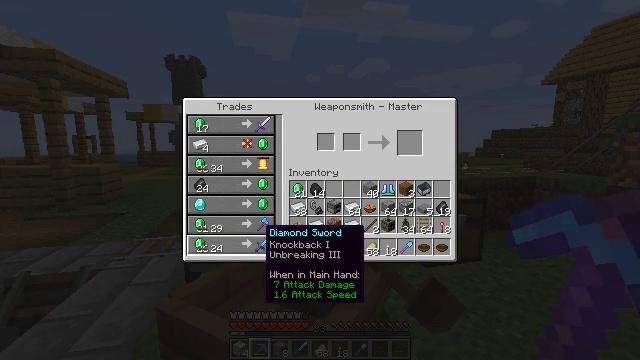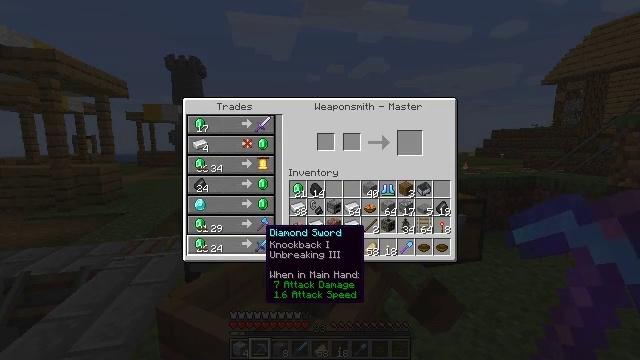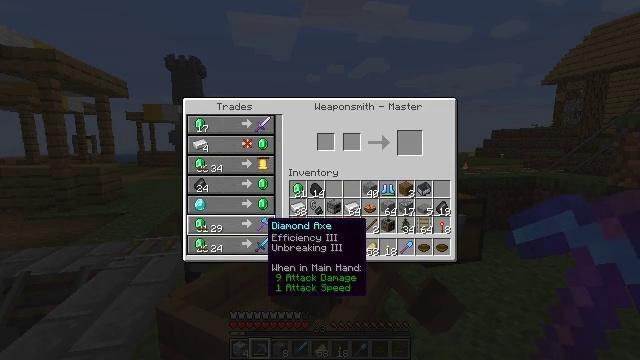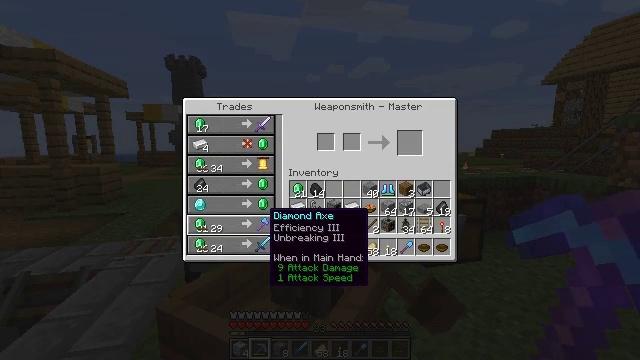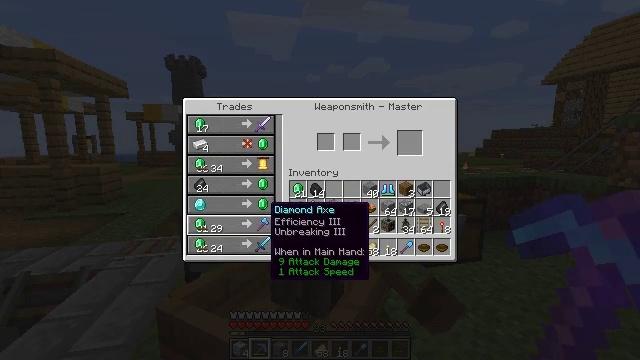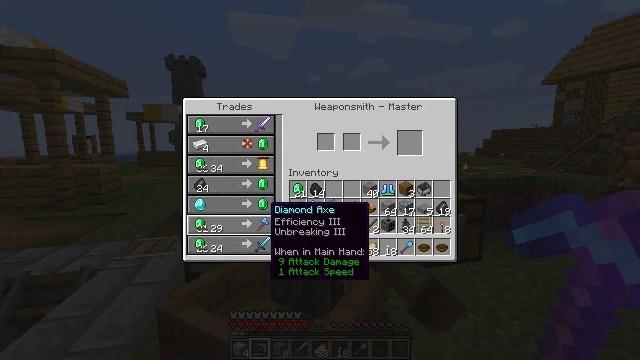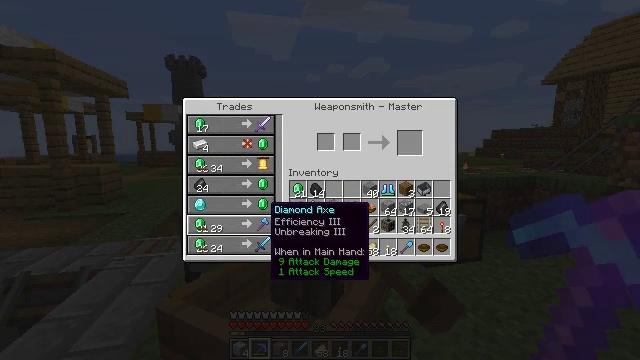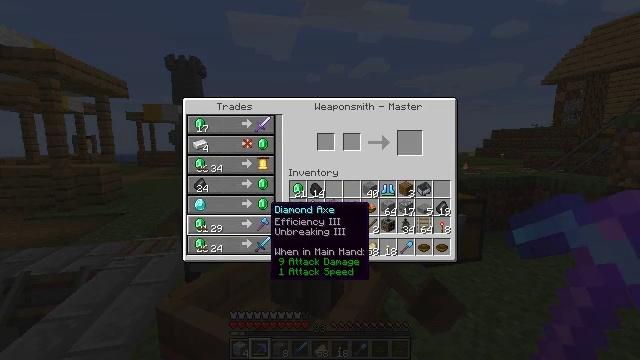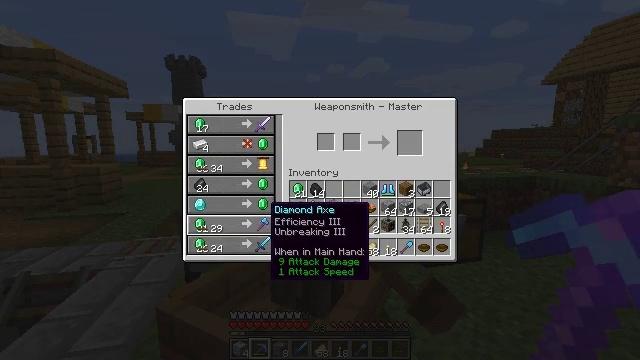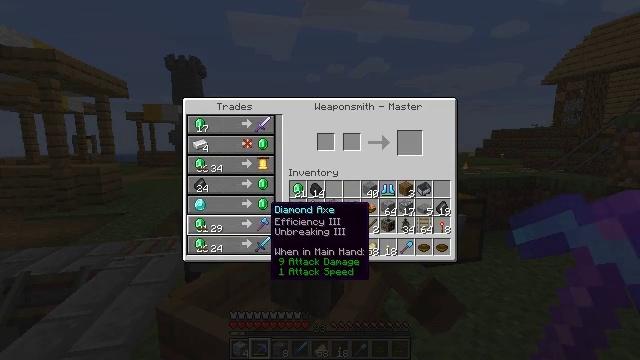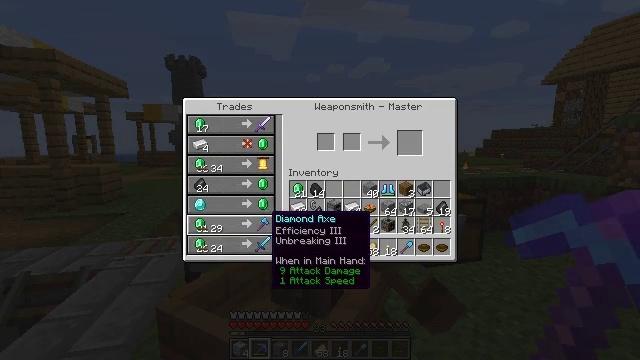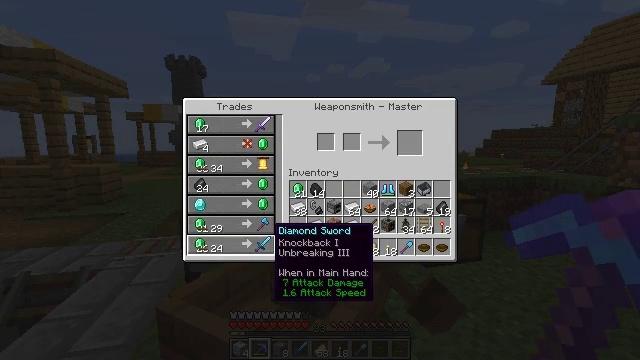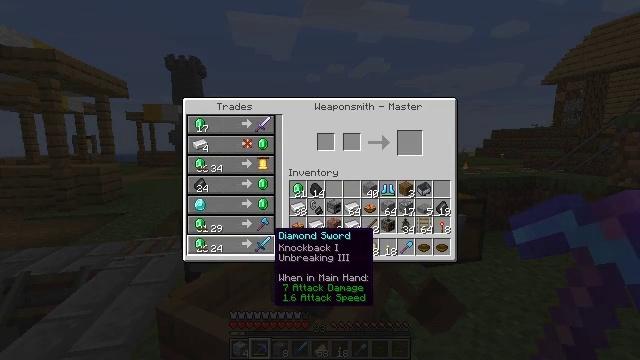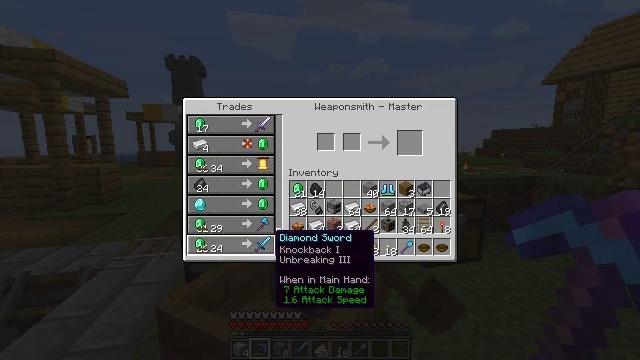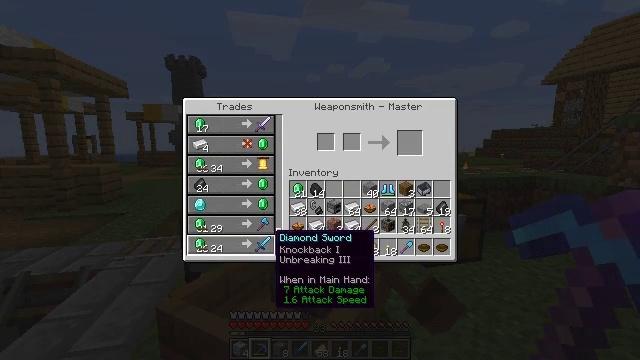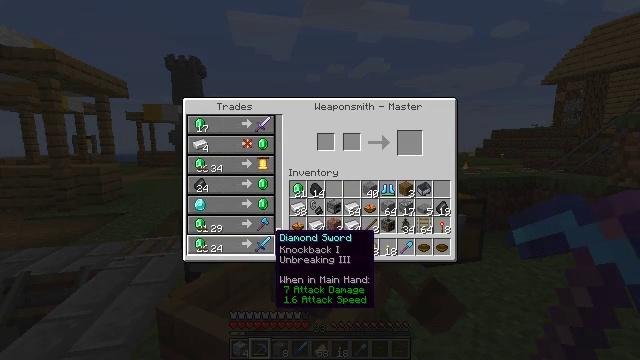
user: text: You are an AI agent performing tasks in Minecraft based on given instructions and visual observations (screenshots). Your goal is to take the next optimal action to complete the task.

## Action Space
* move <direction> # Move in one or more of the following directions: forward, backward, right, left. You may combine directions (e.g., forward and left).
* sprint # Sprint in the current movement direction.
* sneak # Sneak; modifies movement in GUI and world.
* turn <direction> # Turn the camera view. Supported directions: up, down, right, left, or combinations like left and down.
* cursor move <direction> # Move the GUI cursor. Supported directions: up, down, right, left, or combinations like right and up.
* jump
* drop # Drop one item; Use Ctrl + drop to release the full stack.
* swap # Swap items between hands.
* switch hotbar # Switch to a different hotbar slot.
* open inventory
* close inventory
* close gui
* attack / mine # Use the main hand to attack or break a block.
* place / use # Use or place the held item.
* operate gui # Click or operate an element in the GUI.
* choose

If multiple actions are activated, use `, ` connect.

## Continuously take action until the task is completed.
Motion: motion action
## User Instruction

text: Obtain a diamond hoe by crafting it with specific materials.
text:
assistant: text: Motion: no_op
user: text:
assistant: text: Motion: cursor move up
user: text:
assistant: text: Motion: cursor move up
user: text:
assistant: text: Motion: no_op
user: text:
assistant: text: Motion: no_op
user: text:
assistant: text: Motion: no_op
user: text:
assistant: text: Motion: no_op
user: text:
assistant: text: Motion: no_op
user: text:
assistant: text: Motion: no_op
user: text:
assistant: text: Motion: cursor move down
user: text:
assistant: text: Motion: cursor move down
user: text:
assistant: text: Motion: no_op
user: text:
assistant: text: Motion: no_op
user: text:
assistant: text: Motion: no_op
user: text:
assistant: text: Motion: no_op
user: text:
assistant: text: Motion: no_op
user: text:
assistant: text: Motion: no_op
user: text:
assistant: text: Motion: no_op
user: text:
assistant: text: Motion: no_op
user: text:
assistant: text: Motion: no_op
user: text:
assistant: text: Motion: no_op
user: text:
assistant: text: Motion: cursor move down
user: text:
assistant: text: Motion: cursor move down
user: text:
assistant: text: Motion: no_op
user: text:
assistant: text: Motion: no_op
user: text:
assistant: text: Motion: no_op
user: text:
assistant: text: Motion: no_op
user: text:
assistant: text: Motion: no_op
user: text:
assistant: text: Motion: no_op
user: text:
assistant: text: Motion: no_op